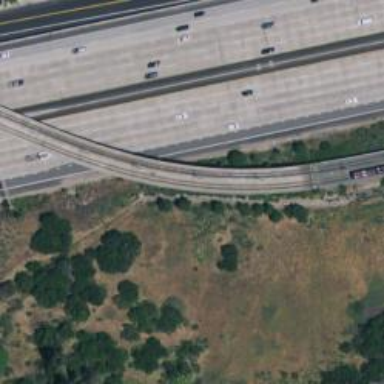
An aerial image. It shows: Bridge for light rail railway electrified with contact line.